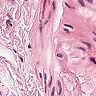
Metastatic tissue present: no